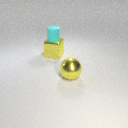
small cyan rubber cylinder above large yellow metal cube